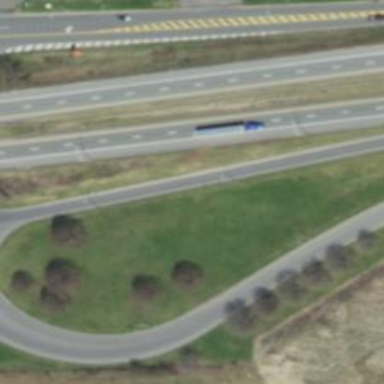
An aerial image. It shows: Trunk link highway.